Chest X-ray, PA view. Patient: 59 years old, sex M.
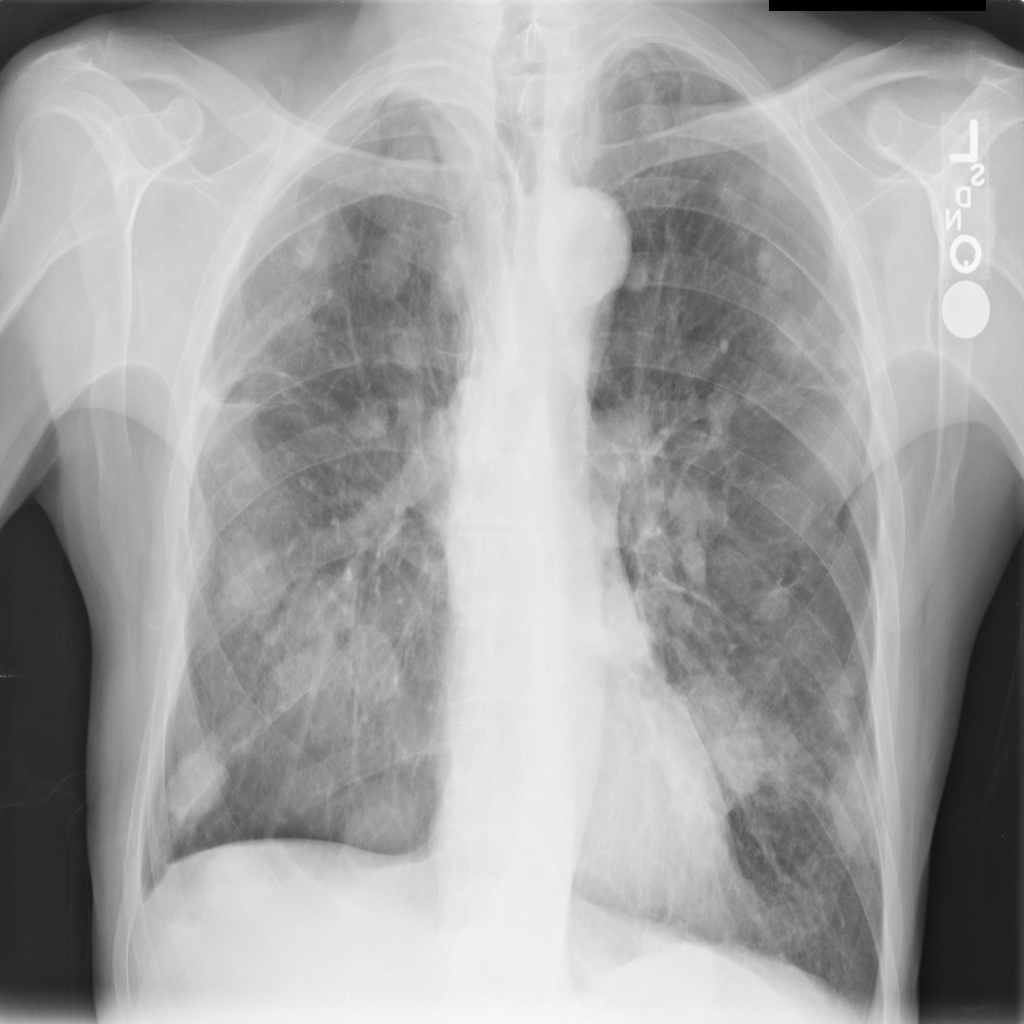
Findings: Nodule